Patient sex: M
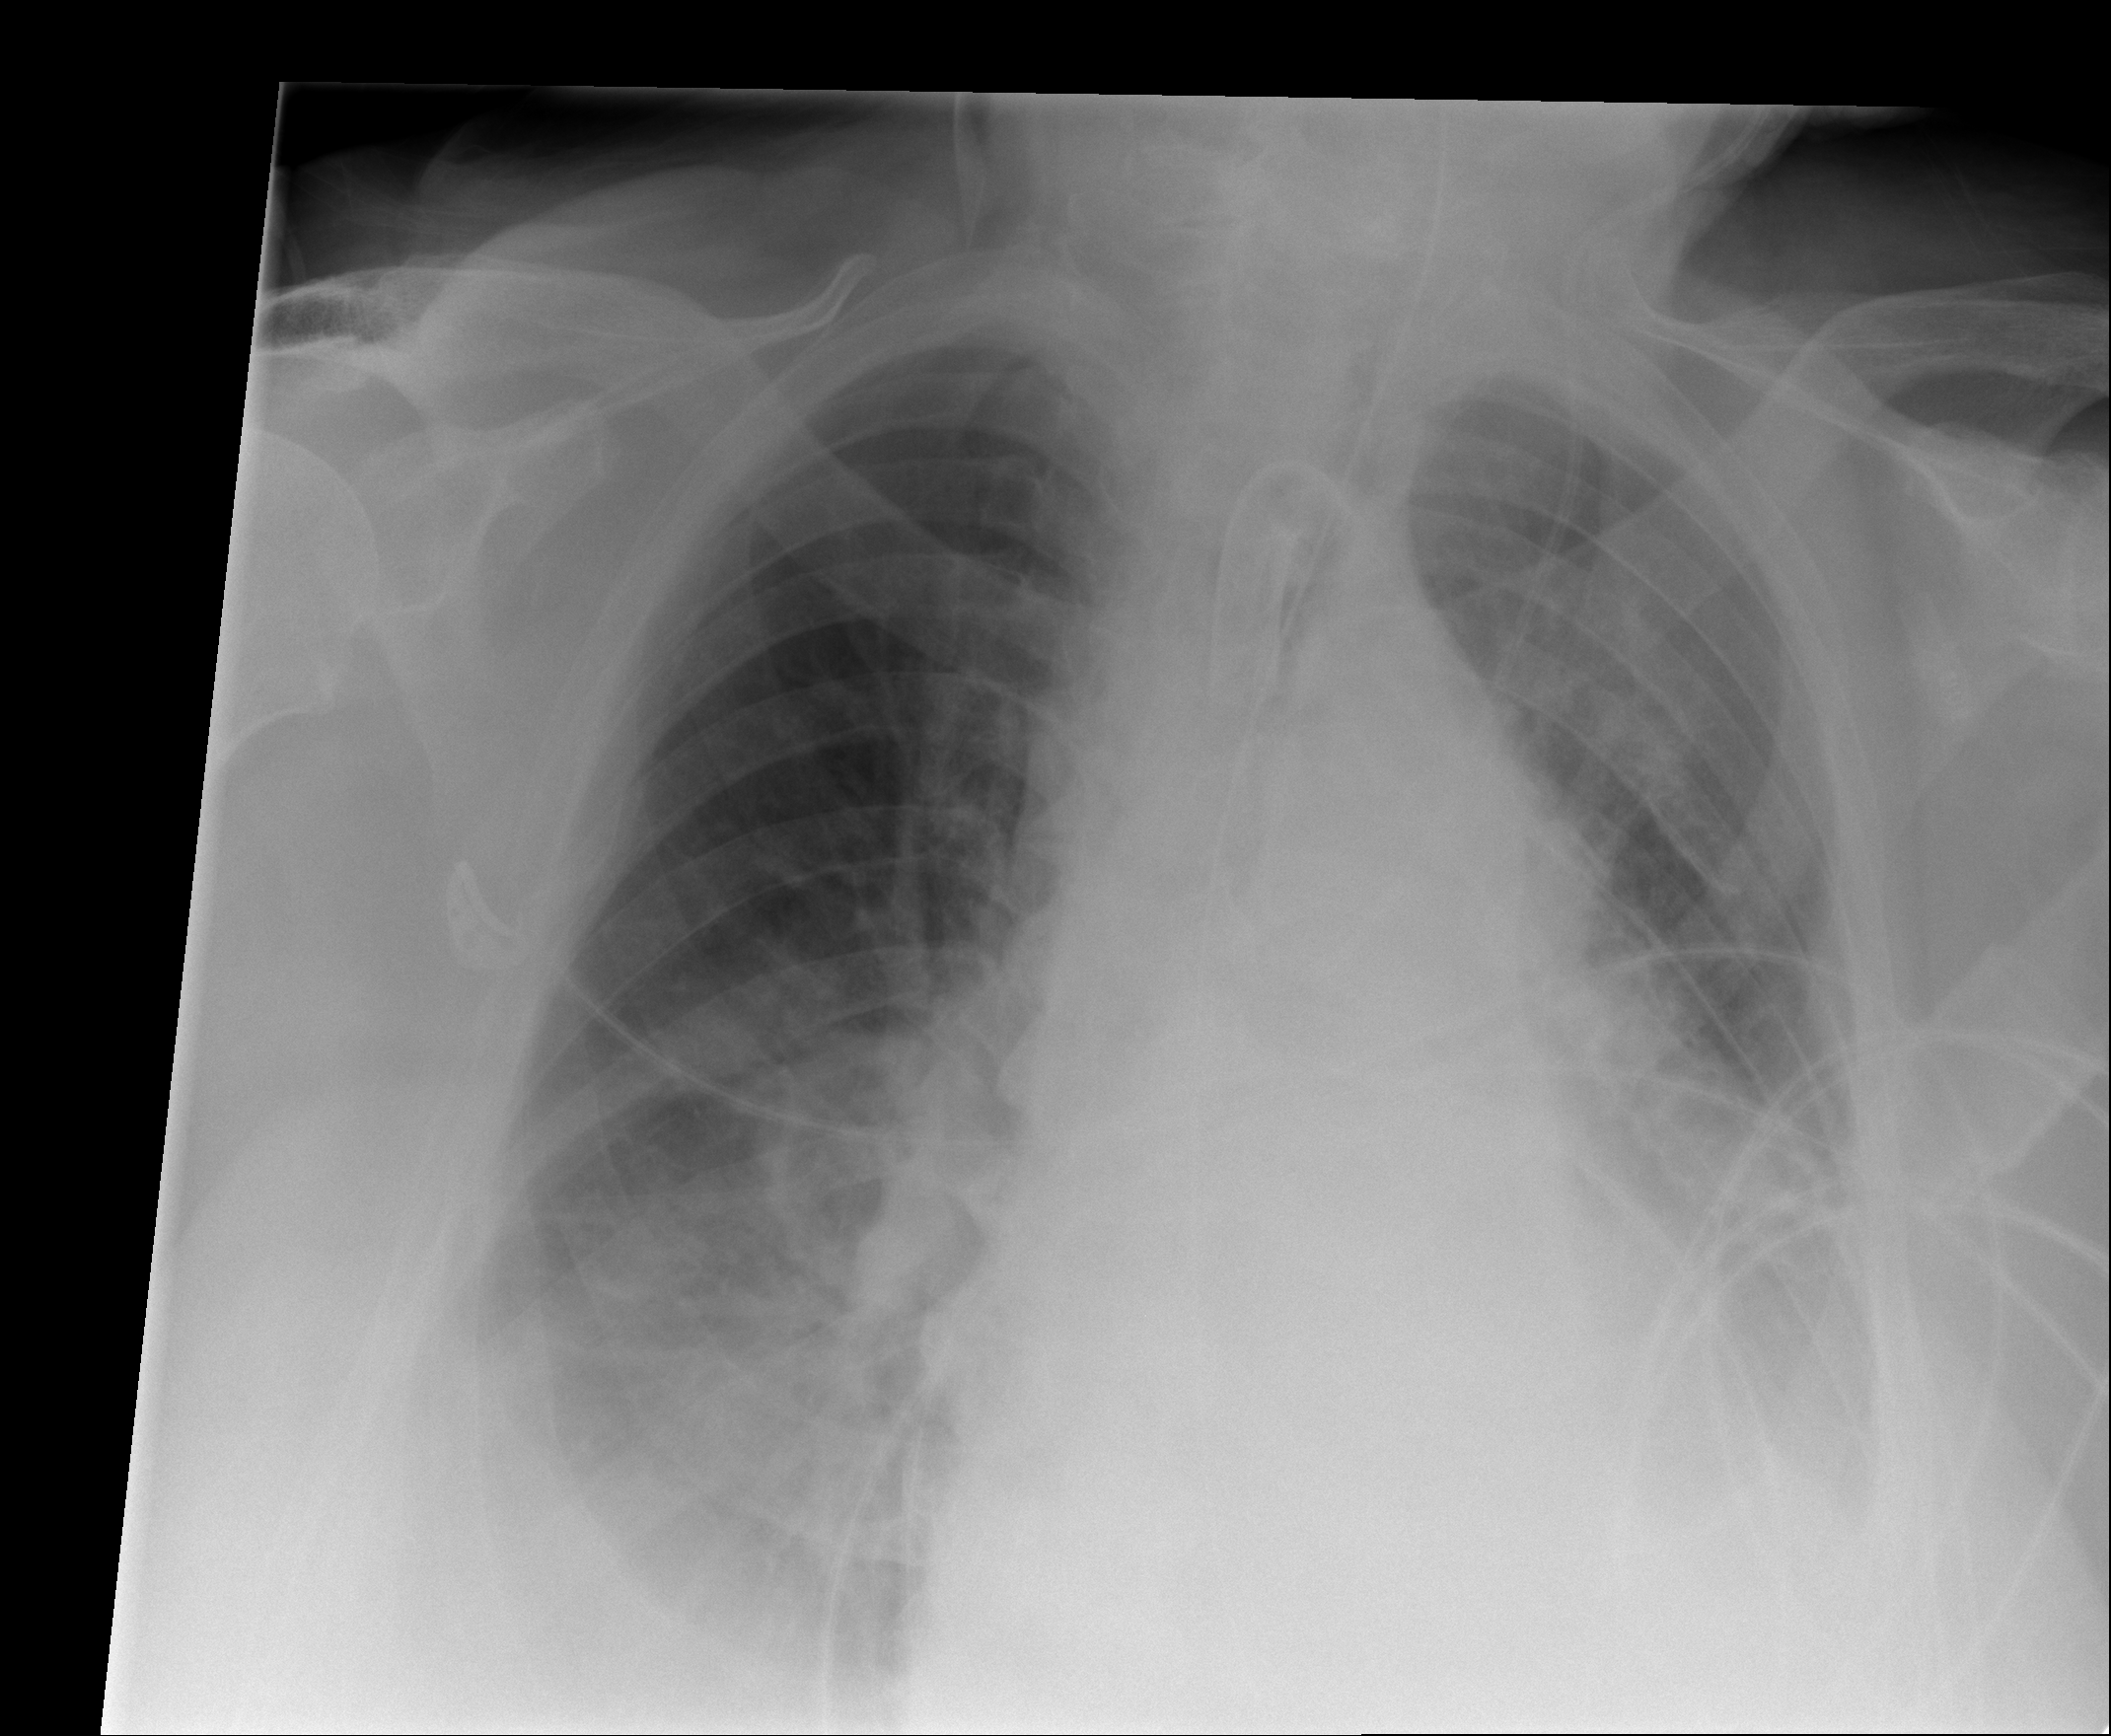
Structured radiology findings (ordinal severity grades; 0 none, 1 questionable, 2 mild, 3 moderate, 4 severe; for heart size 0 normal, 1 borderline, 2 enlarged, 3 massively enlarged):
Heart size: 1
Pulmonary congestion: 2
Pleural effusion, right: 1
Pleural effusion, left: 2
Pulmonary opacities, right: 2
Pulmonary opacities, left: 2
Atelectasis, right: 2
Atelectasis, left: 2